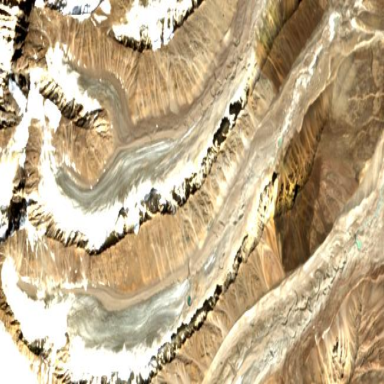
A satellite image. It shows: Majestic glacier in the distance.